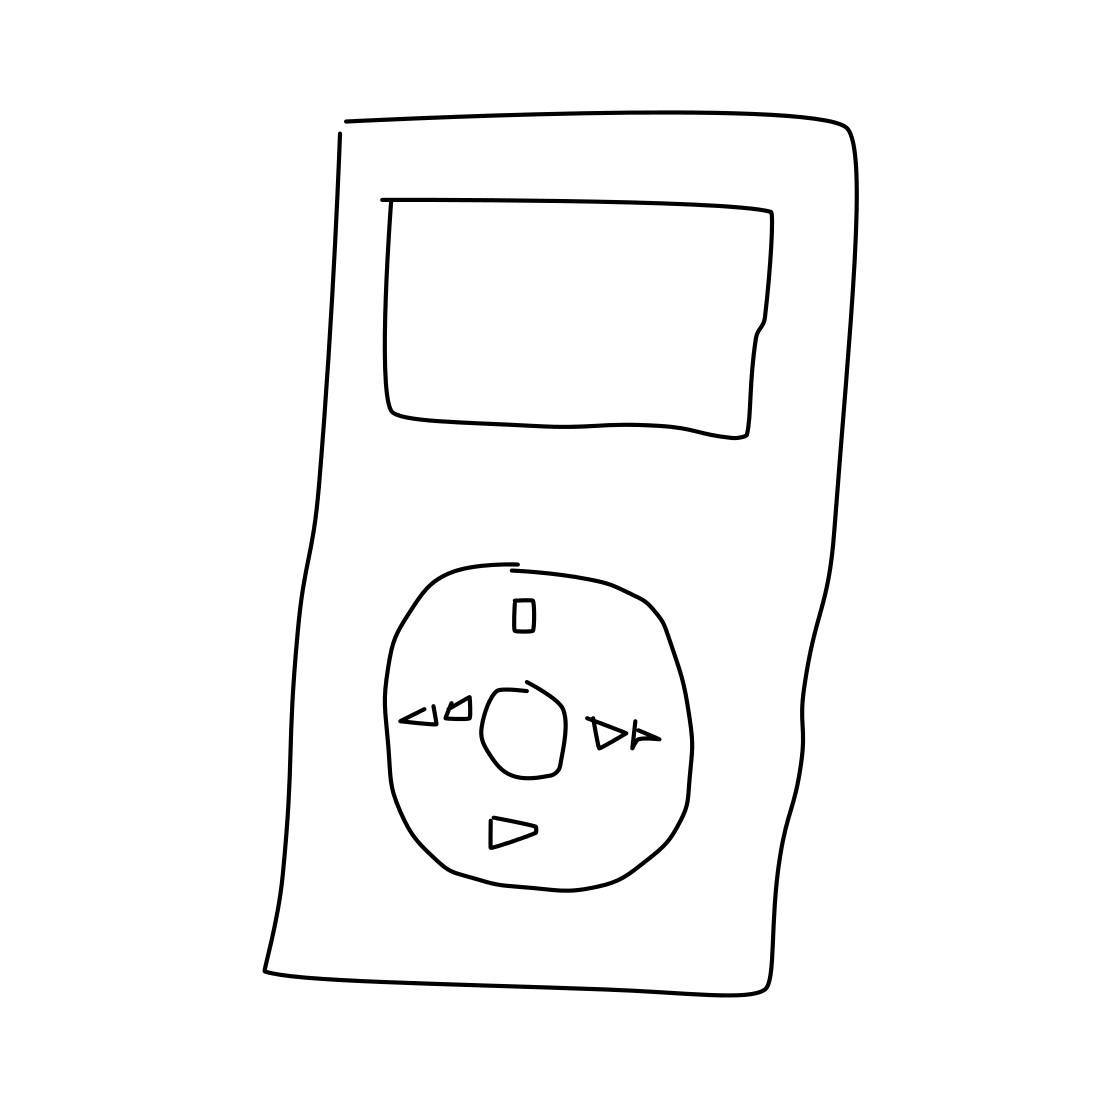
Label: ipod